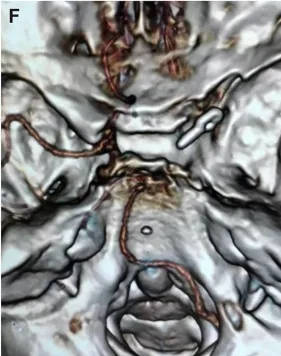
Case 1. 3-dimensional CTA, superior skull base view, obtained 2 h after surgery, demonstrating complete occlusion of the right ICA.
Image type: radiology (ct)